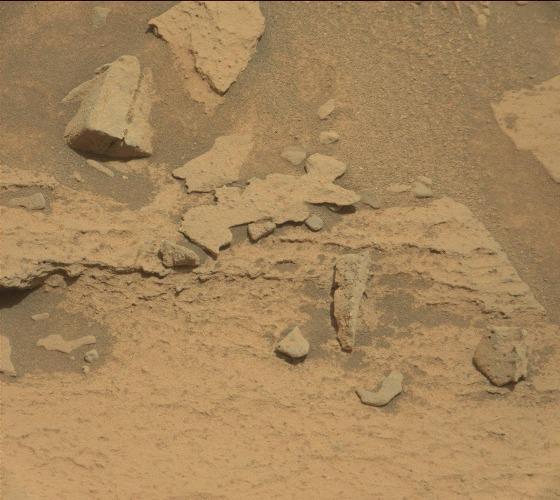
Terrain classes present: Bedrock, Gravel / Sand / Soil, Rock